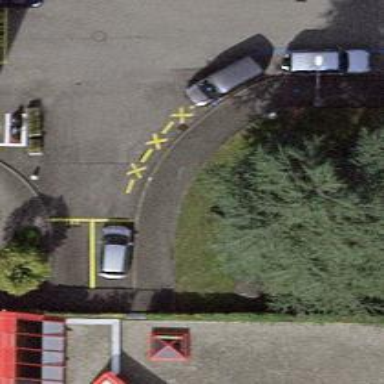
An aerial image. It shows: Sidewalk along the footway.